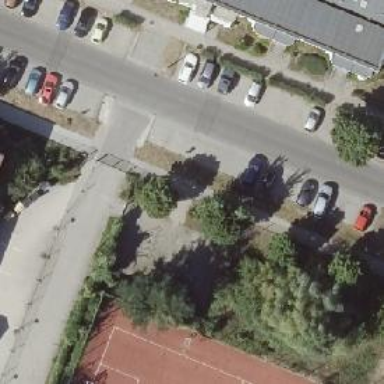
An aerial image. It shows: Street-side parking area with paving stones.